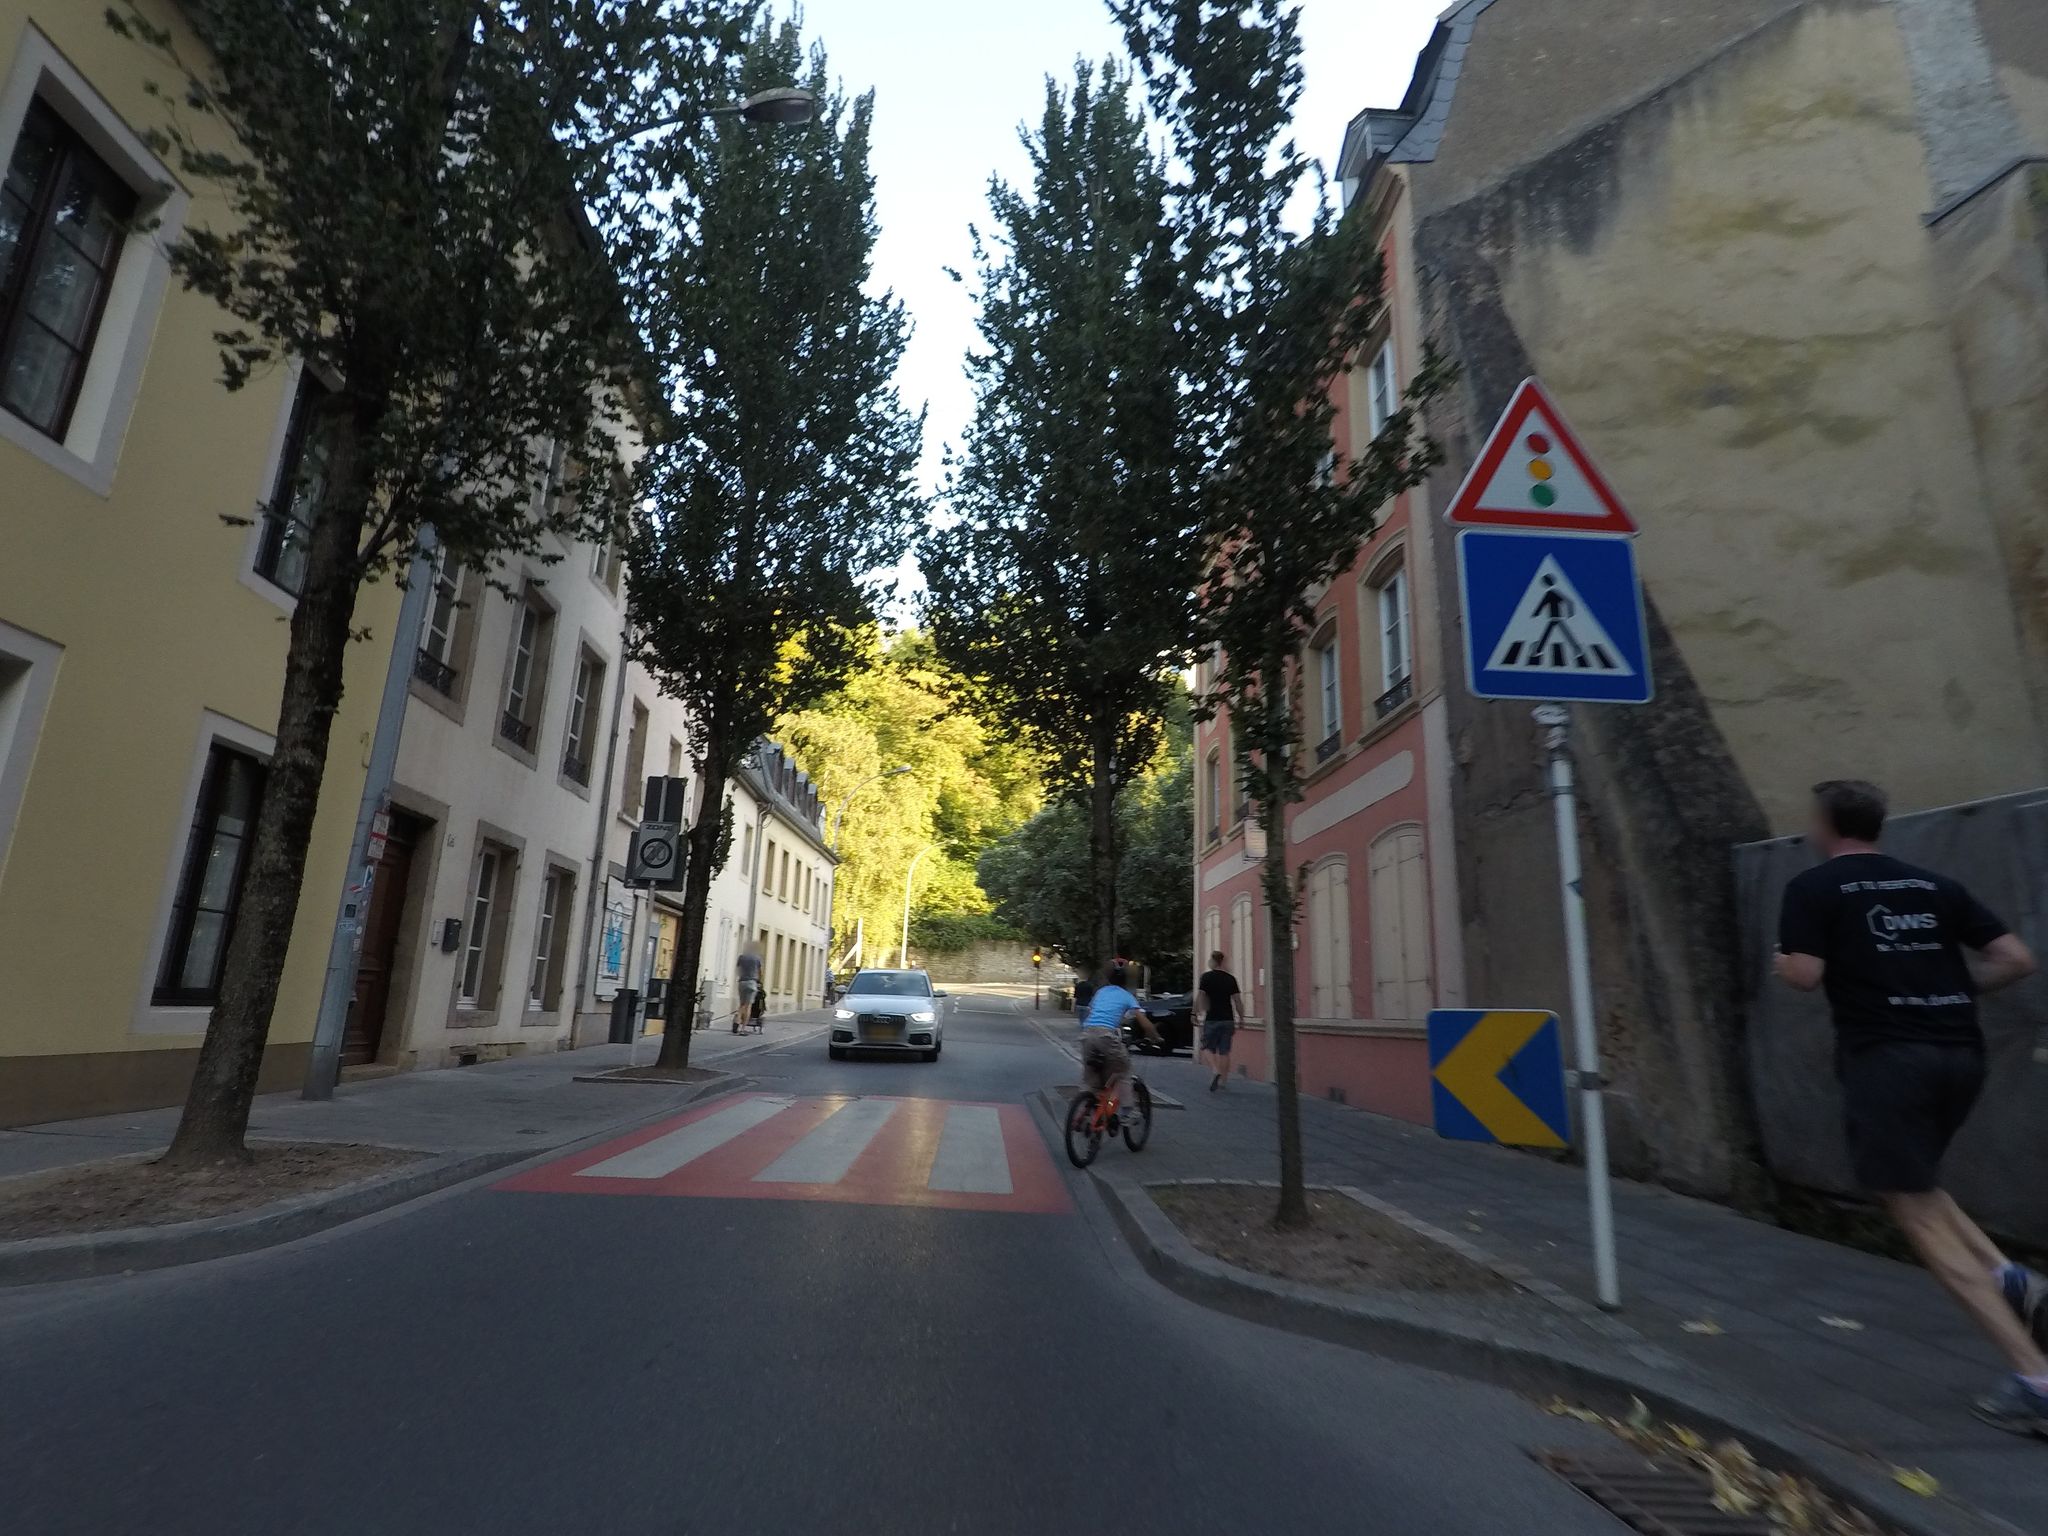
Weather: clear
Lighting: day
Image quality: good
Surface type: driving surface
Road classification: tertiary, residential
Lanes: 2
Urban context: urban centre
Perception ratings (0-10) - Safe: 6.31, Lively: 6.17, Beautiful: 6.98, Boring: 1.74, Depressing: 3.16, Wealthy: 6.94